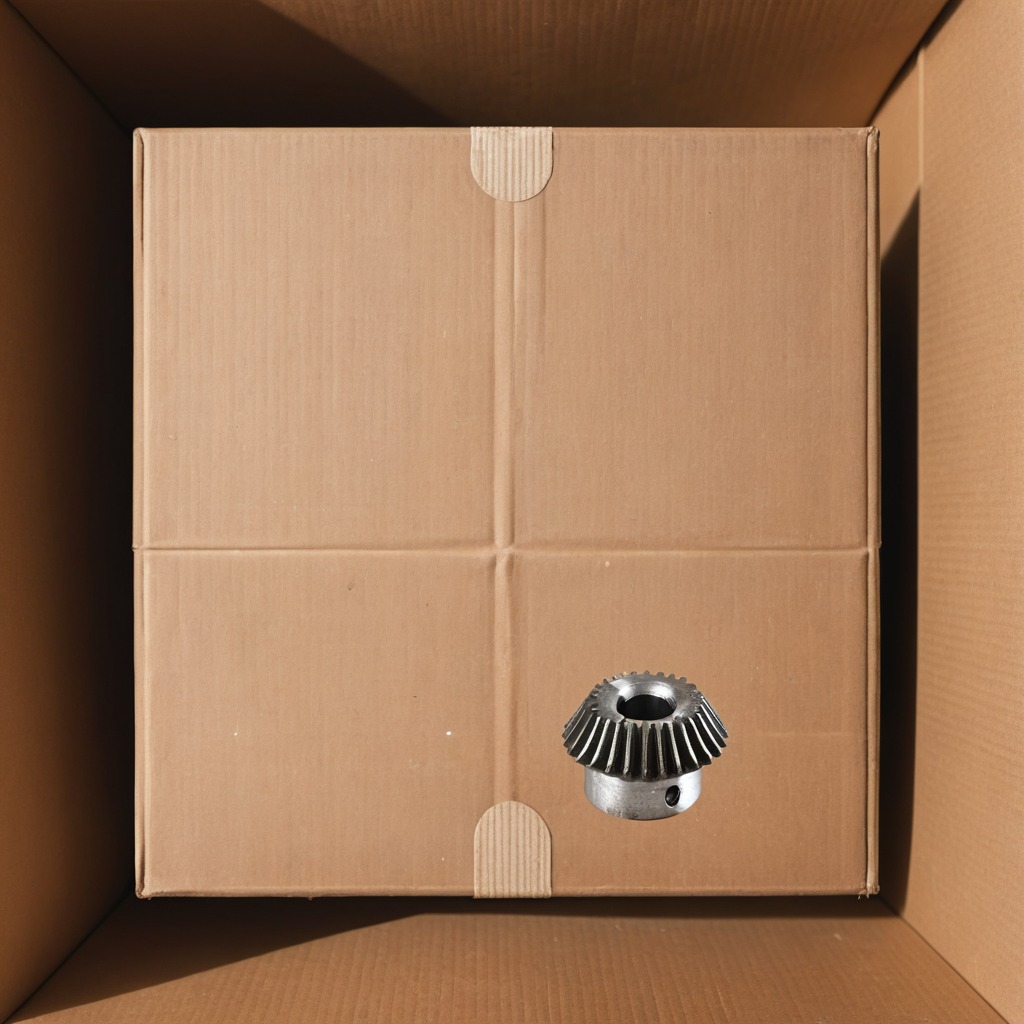
A steel gear with teeth is lying on a clean dry cardboard box surface in an outdoor workshop during daytime bright natural light soft shadows slightly creased but